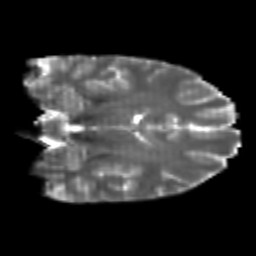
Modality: T2w
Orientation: coronal
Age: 24
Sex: male
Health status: healthy
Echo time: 0.074 s